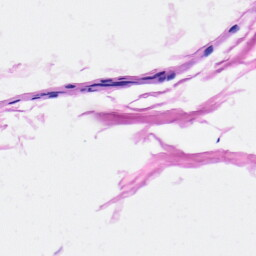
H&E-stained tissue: Heart